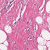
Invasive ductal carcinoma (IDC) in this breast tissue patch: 0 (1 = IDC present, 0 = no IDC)